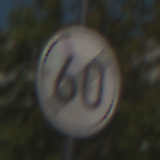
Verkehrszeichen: EndeGeschwindigkeit60
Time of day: Midday
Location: Outdoor (Urban)
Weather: Clear
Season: NotSpecified
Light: Natural